Question: I'm trying to get images to display in a WPF ListView styled like a WrapPanel as described in this old ATC Avalon Team article: <URL>.

When I try to populate the ListView with a LINQ-to-Entities queried collection of ADO.NET Entity Framework objects I get the following exception:
> Items collection must be empty before
using ItemsSource.
My code...
'''
Private Sub Window1_Loaded(...) Handles MyBase.Loaded
ListViewImages.ItemsSource = From g In db.Graphic _
Order By g.DateAdded Ascending _
Select g
End Sub
'''
'''
<ListView Name="ListViewImages"
SelectionMode="Single"
ItemsSource="{Binding}">
<local:ImageView />
</ListView>
'''
I put a breakpoint on that line. 'ListViewImages.ItemsSource' is 'Nothing' just before the LINQ assignment.
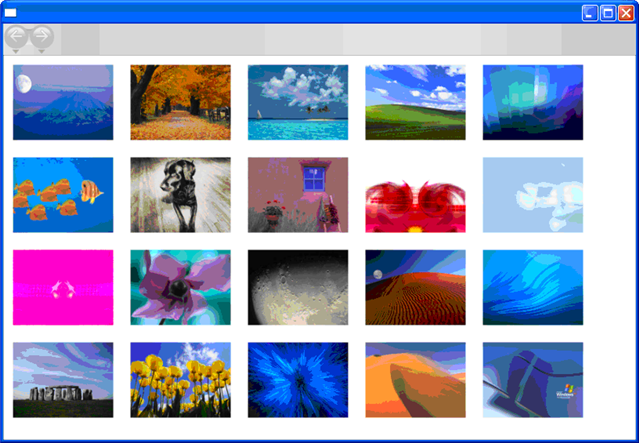
Answer: The reason this particular exception gets thrown is that the content of the element gets applied to the ListView's Items collection. So the XAML initialises the ListView with a single 'local:ImageView' in its 'Items' collection. But when using an ItemsControl you must use either the 'Items' property or the 'ItemsSource' property, you can't use both at the same time. Hence when the ItemsSource attribute gets processed an exception is thrown.
You can find out which property the content of an element will get applied to by looking for the ContentPropertyAttribute on the class. In this case it's <URL> higher in the class hierarchy, on the ItemsControl:
'''
[ContentPropertyAttribute("Items")]
'''
The intention here was that the ListView's View be set to a local:ImageView so the fix is to explicitly indicate the property to be set.
Fix the XAML and the exception goes away:
'''
<ListView Name="ListViewImages"
SelectionMode="Single"
ItemsSource="{Binding}">
<ListView.View>
<local:ImageView />
</ListView.View>
</ListView>
'''
It was missing that '<ListView.View>' tag.